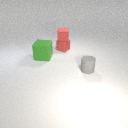
small red rubber cube below small red rubber cube